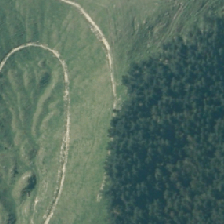
Land cover: high_producing_grassland